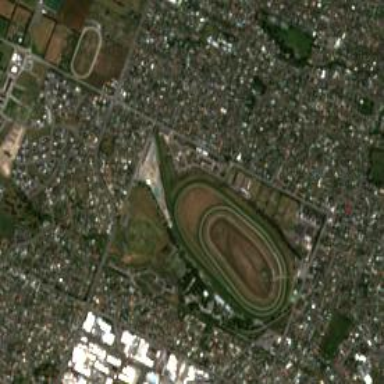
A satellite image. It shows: Recreation ground used for horse racing.